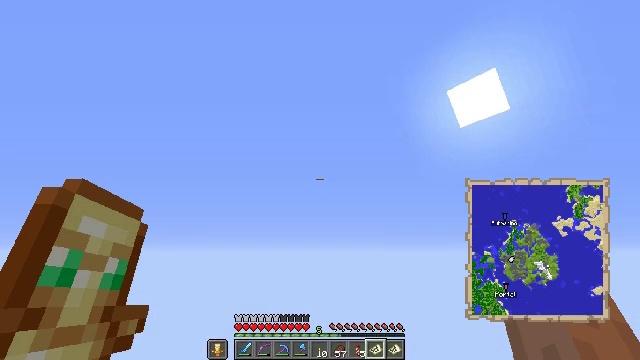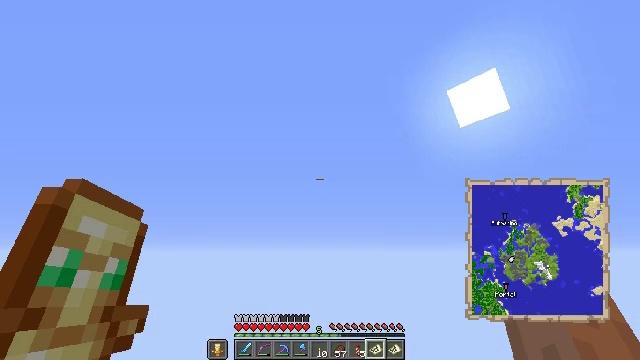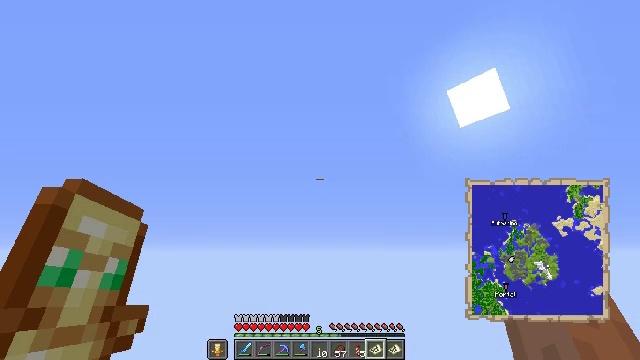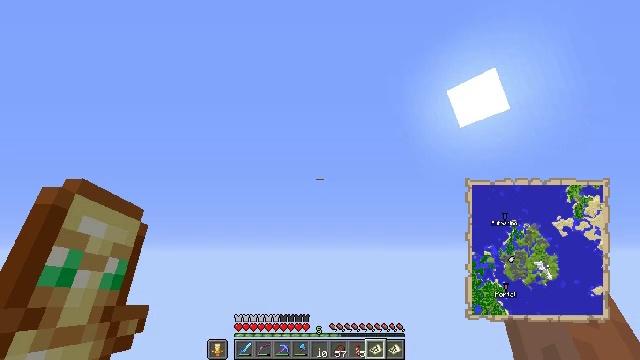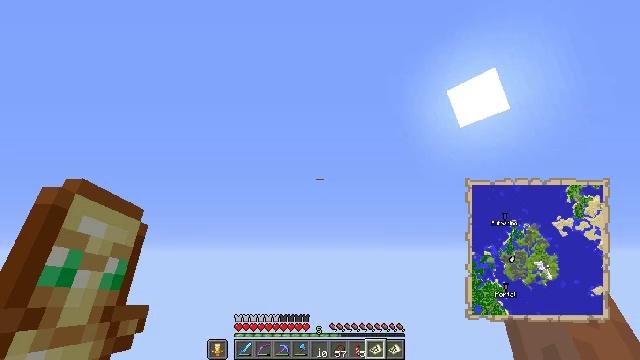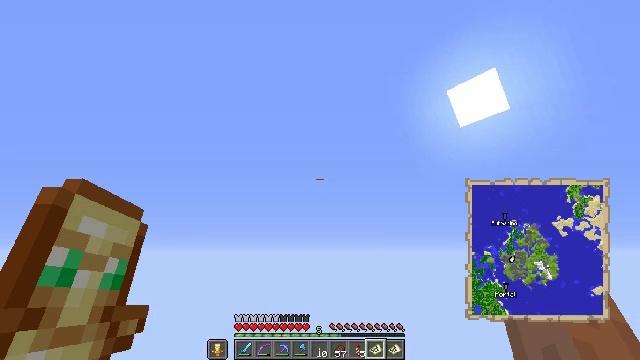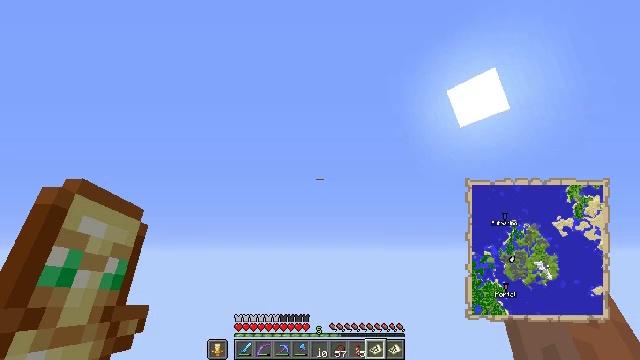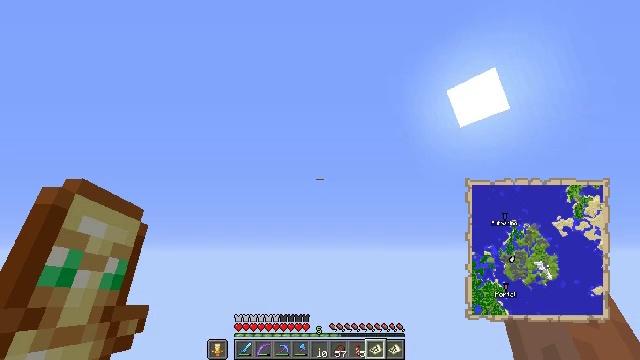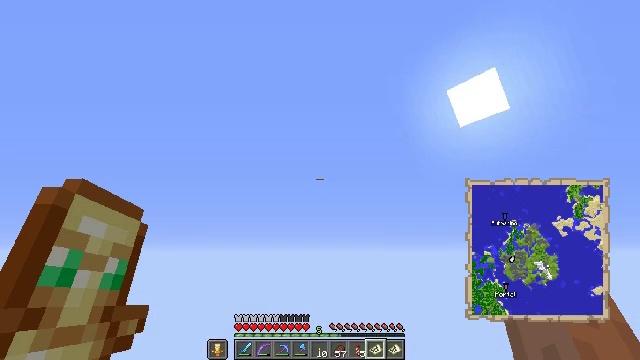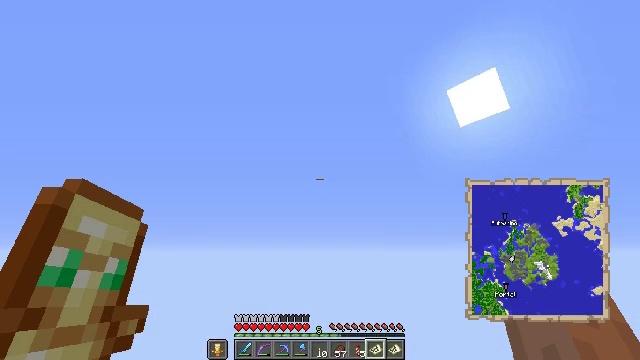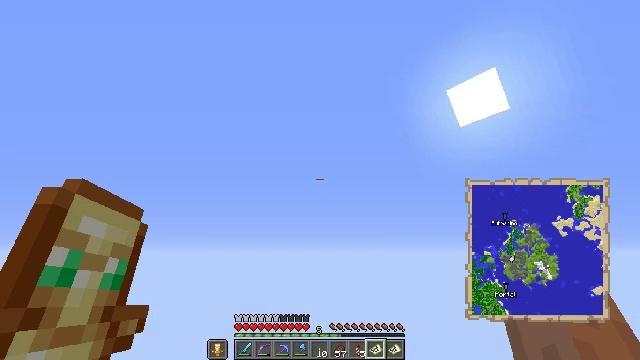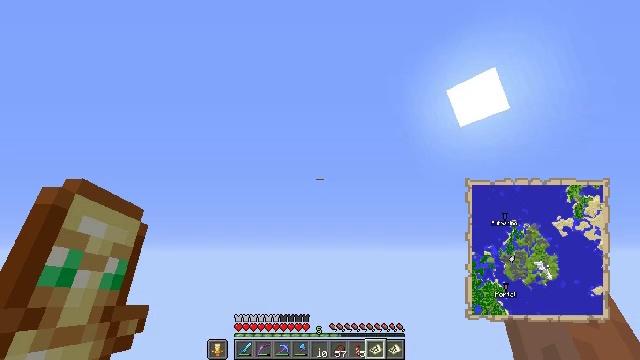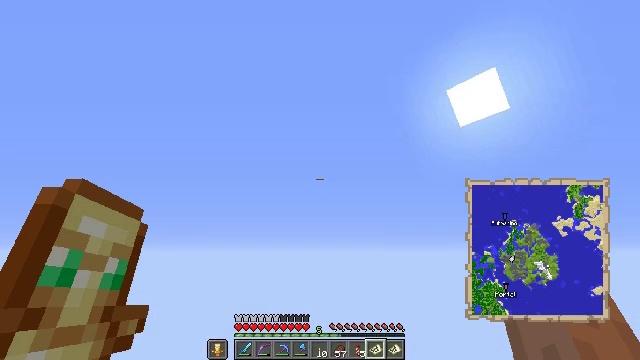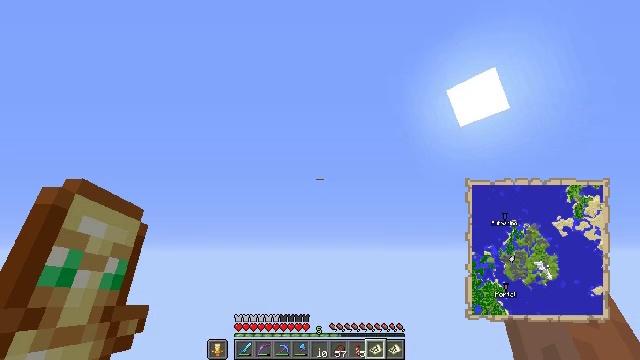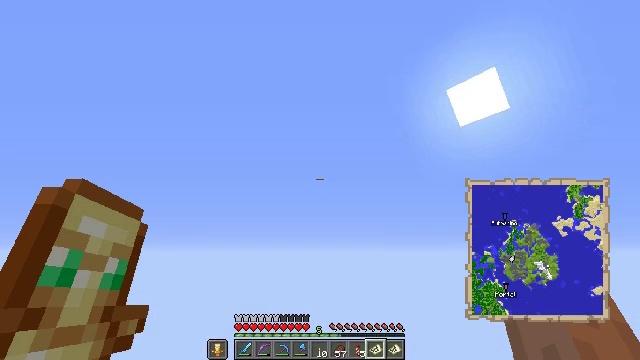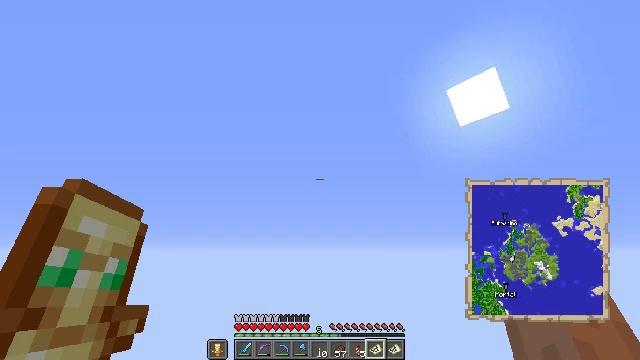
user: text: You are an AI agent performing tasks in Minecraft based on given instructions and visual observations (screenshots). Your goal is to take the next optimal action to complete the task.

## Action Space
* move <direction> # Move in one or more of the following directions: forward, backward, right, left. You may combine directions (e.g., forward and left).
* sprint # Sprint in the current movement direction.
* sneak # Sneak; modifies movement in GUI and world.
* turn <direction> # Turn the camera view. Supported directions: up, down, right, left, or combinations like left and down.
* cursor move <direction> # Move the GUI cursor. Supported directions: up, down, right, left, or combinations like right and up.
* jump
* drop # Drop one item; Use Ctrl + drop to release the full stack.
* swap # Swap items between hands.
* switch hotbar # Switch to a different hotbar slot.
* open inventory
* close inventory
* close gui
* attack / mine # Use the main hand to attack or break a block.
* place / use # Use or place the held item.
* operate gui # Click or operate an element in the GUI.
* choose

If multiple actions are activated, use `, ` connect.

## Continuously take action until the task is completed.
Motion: motion action
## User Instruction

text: Mine a hay block from the field.
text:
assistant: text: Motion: move forward
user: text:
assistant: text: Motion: move forward
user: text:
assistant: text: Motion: move forward
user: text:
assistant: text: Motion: move forward
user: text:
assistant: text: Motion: move forward
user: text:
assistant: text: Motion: move forward
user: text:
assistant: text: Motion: move forward
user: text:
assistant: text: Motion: move forward
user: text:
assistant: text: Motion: move forward
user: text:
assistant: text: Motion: move forward
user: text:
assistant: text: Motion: move forward
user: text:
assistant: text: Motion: move forward
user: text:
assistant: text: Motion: move forward
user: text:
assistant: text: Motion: move forward
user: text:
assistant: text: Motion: move forward
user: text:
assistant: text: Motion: move forward
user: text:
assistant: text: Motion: move forward
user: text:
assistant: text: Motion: move forward
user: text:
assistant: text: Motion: move forward
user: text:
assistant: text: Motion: move forward
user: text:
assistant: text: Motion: move forward
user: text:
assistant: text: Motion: move forward
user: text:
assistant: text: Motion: move forward
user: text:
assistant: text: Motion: move forward
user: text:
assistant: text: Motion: move forward
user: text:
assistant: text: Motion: move forward
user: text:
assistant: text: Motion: move forward
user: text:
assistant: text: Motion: move forward
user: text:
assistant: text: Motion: move forward
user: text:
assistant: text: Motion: move forward